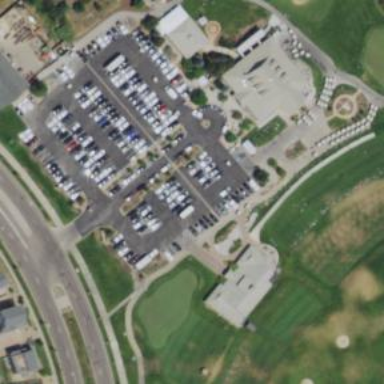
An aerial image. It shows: Parking space is available.